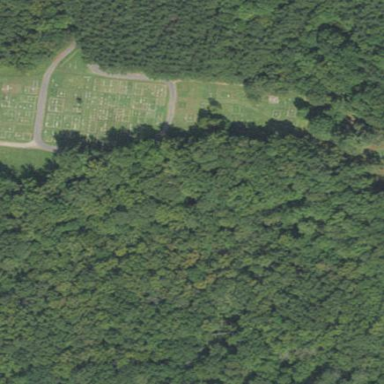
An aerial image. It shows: Cemetery.